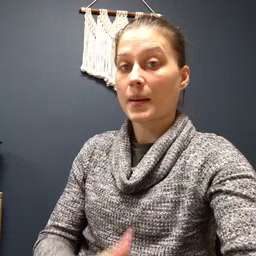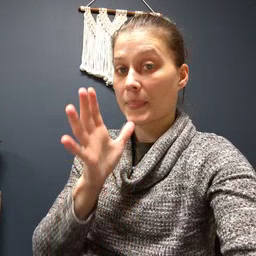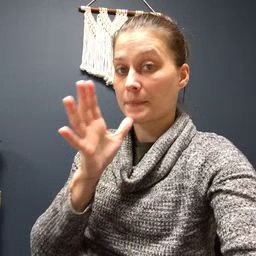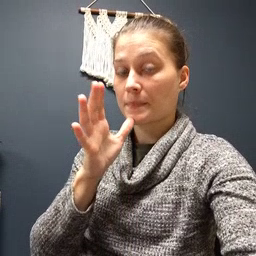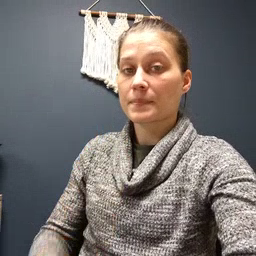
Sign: mom